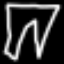
Label: pants